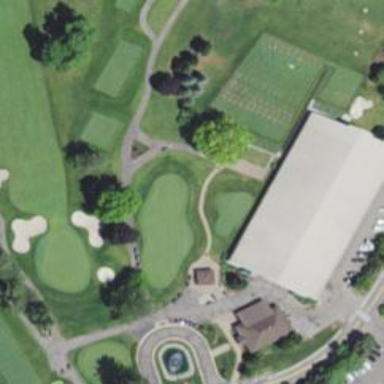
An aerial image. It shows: Path designated for golf carts.